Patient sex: M
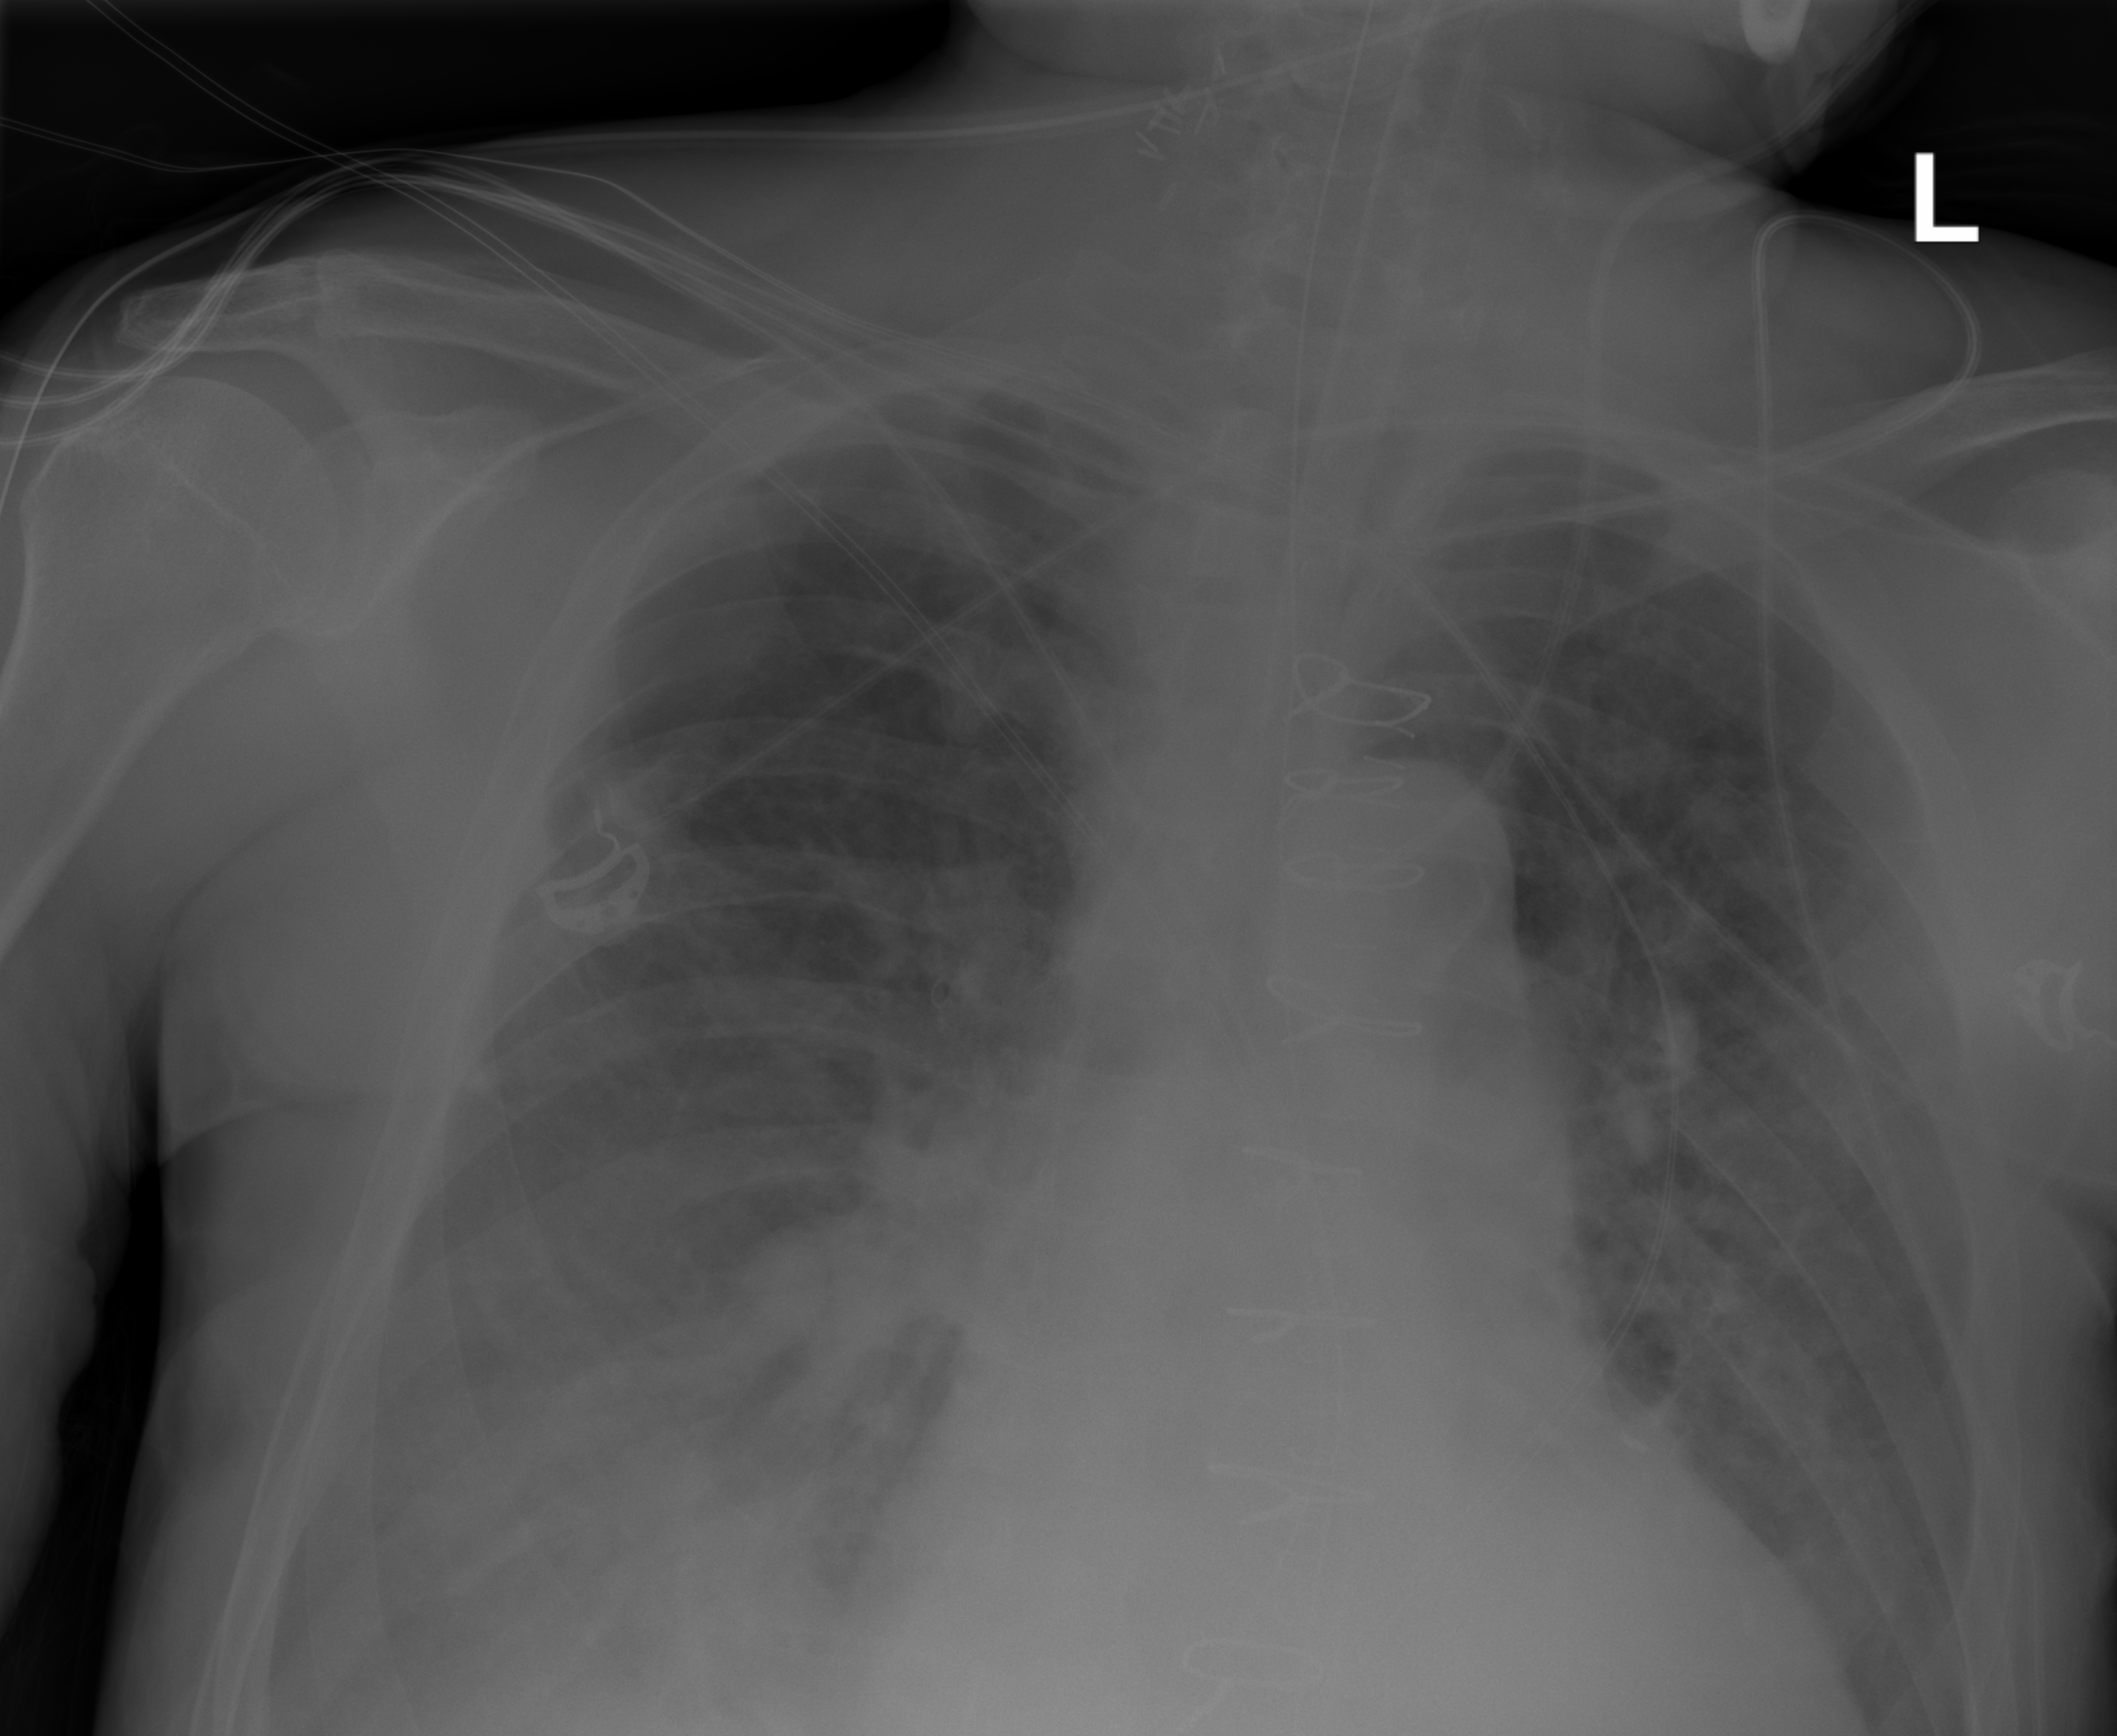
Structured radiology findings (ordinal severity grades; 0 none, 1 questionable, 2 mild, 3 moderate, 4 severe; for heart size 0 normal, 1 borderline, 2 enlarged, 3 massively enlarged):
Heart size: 2
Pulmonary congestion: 0
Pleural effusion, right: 3
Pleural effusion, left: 0
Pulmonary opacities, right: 0
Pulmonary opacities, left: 0
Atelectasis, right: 2
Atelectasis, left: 0